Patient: sex M, age 47
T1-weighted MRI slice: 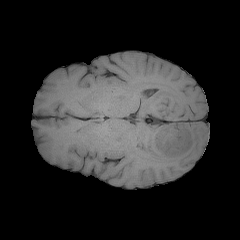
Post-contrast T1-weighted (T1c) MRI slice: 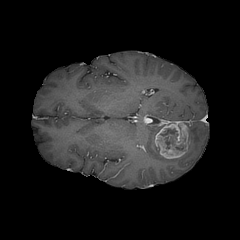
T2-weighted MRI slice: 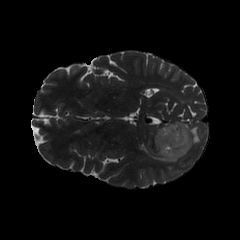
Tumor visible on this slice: yes
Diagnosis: Glioblastoma, IDH-wildtype
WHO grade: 4